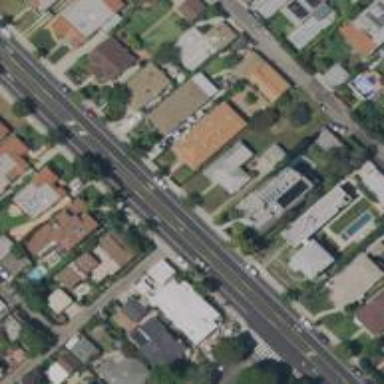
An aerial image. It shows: Residential alley used as service road.